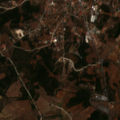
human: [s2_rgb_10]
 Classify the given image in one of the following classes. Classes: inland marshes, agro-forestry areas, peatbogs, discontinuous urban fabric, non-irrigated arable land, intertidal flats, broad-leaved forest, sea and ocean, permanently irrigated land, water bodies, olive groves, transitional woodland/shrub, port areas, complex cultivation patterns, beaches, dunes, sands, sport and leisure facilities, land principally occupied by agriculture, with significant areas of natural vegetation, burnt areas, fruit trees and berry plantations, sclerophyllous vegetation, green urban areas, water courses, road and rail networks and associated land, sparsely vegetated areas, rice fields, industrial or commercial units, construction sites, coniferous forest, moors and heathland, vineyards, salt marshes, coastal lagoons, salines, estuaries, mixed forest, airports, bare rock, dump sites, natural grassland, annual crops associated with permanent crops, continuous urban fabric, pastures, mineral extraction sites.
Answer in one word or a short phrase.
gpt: discontinuous urban fabric, olive groves, land principally occupied by agriculture, with significant areas of natural vegetation, transitional woodland/shrub